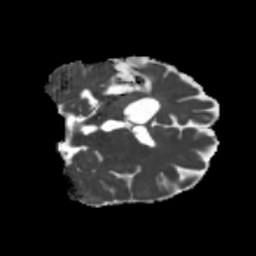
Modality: MD
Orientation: coronal
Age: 42
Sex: male
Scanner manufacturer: siemens
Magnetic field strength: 3 T
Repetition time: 5.25 s
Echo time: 0.08 s